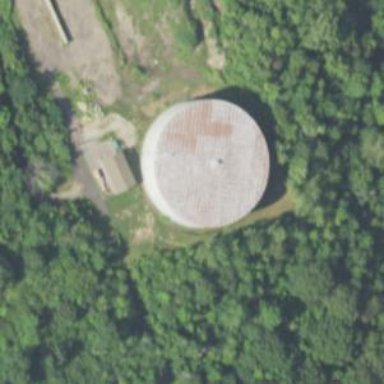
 typically used for storing grain or other materials."